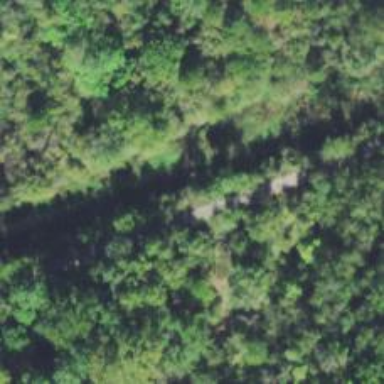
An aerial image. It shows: Abandoned railway.